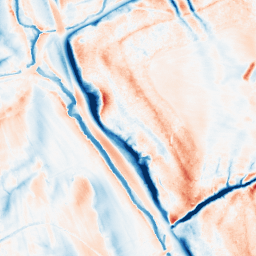
Category: classical
Decomposition family: gaussian_anisotropic
Decomposition parameters: sigma_x: 10
sigma_y: 2
Upsampling method: quadratic
Upsampling parameters: scale: 8
Upsampling scale: 8